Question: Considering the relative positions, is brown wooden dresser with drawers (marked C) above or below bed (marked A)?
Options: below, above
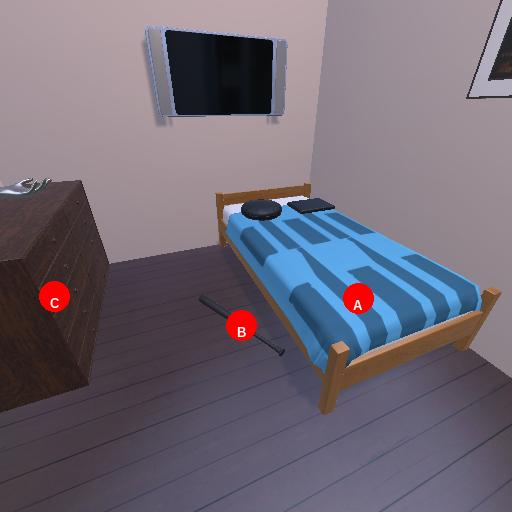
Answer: below